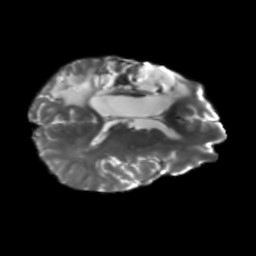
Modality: T2w
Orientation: axial
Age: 46
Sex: male
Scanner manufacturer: siemens
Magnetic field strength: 3 T
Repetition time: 5.25 s
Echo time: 0.08 s